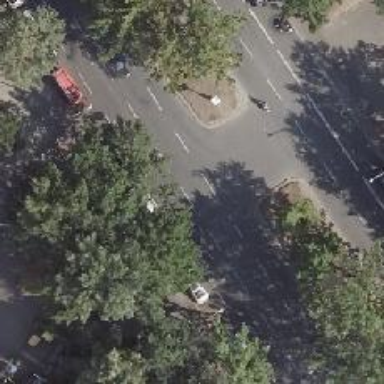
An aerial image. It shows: Secondary road with asphalt surface and cycle track on the right side.